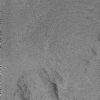
Atmospheric dust classification: not_dusty